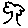
Label: tree